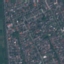
Land use / land cover: Residential